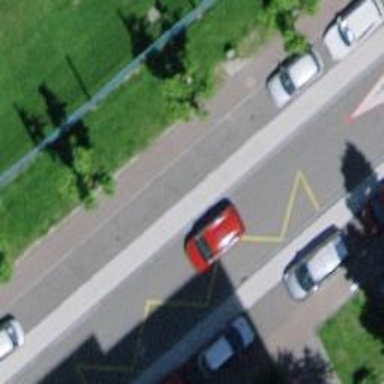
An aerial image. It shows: Parking available on the street side.